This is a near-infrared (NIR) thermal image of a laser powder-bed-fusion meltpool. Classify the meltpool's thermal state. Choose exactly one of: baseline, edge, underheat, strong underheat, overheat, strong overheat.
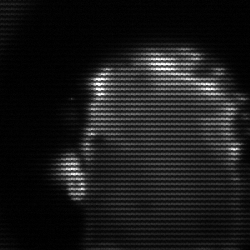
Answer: baseline